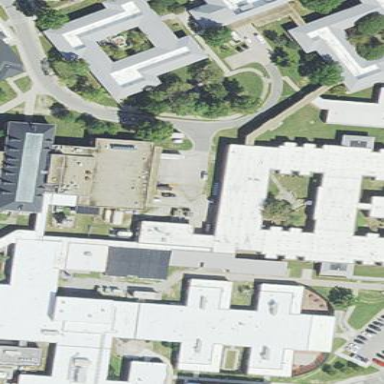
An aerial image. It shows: Section of hospital building.